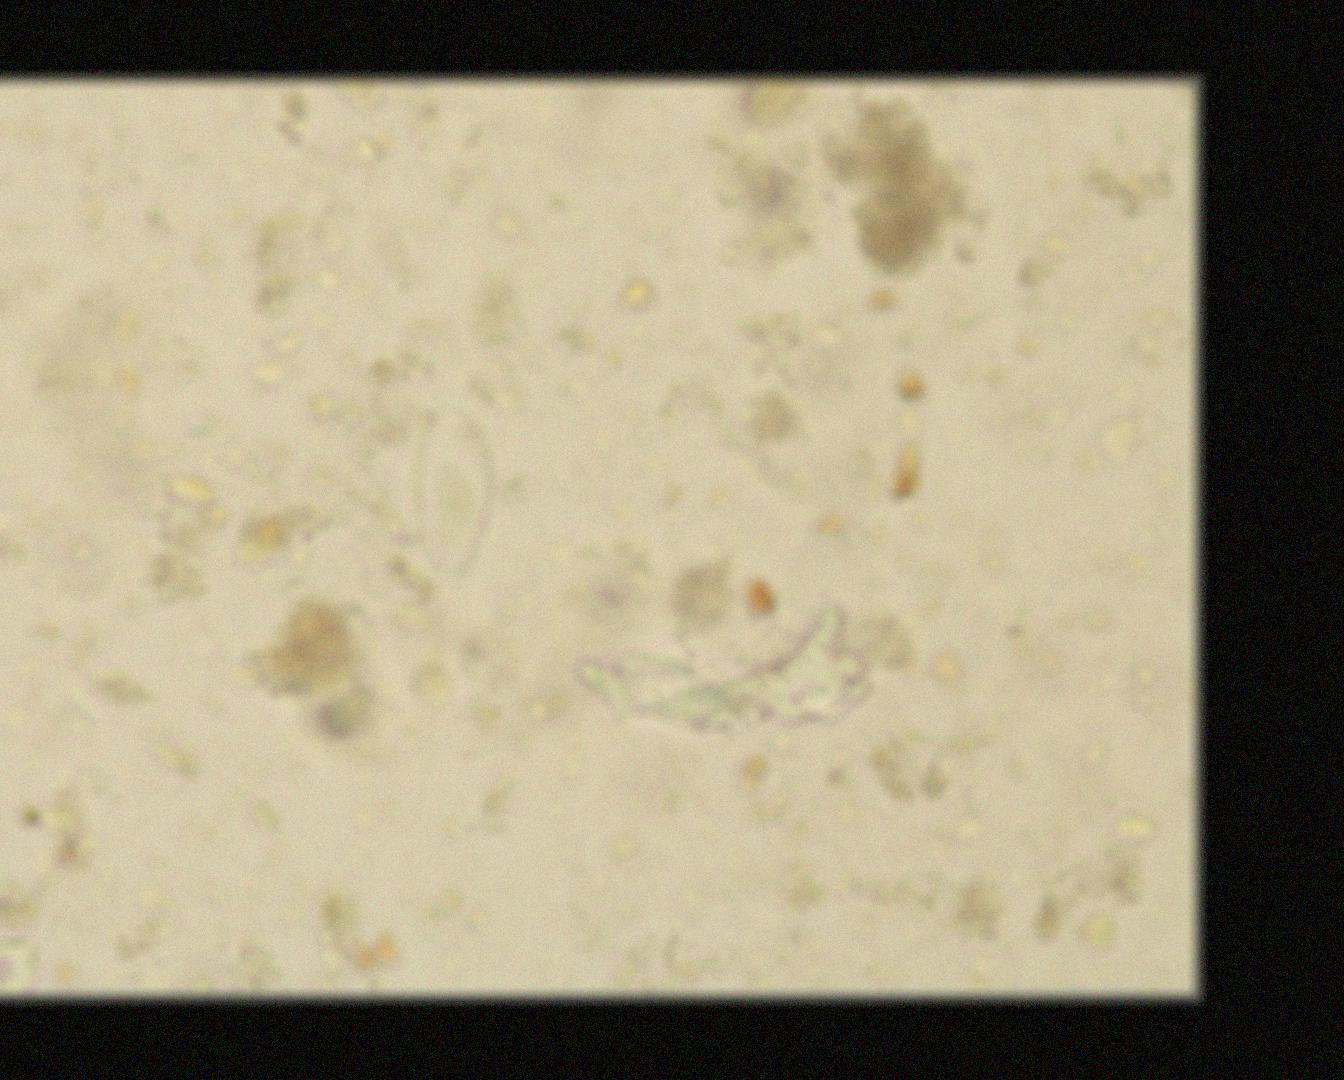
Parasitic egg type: Enterobius vermicularis